Question: Desired Outcome

I'd like to build a two column table with the headings (name, email, phone, etc.) displayed vertically. Currently, if I were to use the table in Material UI, the headings are displayed in one horizontally. I'm very new to React- how can I achieve the desired image?
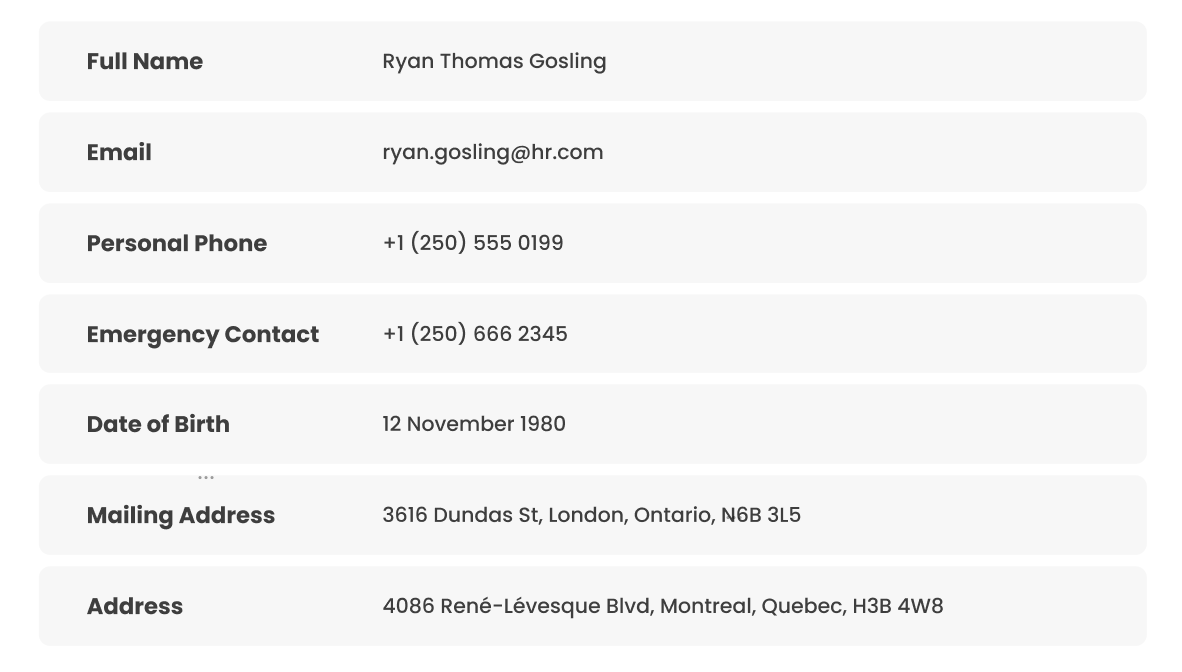
Answer: in reactjs with material ui, it's going to be something like this!
<URL>
'''
.App {
text-align: center;
display: flex;
flex-direction: row;
align-content: center;
justify-content: center;
padding-top: 100px;
}
.row-style {
background-color: #D7D3D3;
padding: 15px;
border: solid white 5px;
}
'''
'''
import Table from '@material-ui/core/Table';
import TableCell from '@material-ui/core/TableCell';
import TableRow from '@material-ui/core/TableRow';
import { makeStyles } from '@material-ui/core/styles';
import './App.css';
const useStyles = makeStyles({
table: {
width:650,
},
});
function App() {
const classes = useStyles();
return (
<div className="App">
<div className='table-container'>
<Table className={classes.table} >
<TableRow className='row-style'>
<TableCell variant="head">Full Name</TableCell>
<TableCell>Cell 1</TableCell>
<TableCell>Cell 2</TableCell>
</TableRow>
<TableRow className='row-style'>
<TableCell variant="head">Email</TableCell>
<TableCell>Cell 1</TableCell>
<TableCell>Cell 2</TableCell>
</TableRow>
</Table>
</div>
</div>
);
}
export default App;
'''